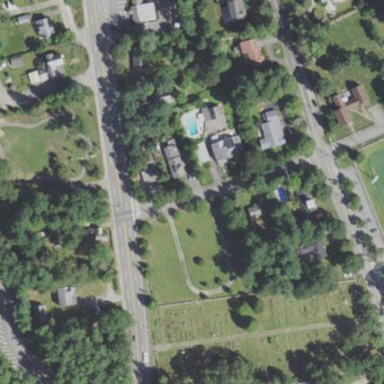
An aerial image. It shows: Cemetery with historic significance.